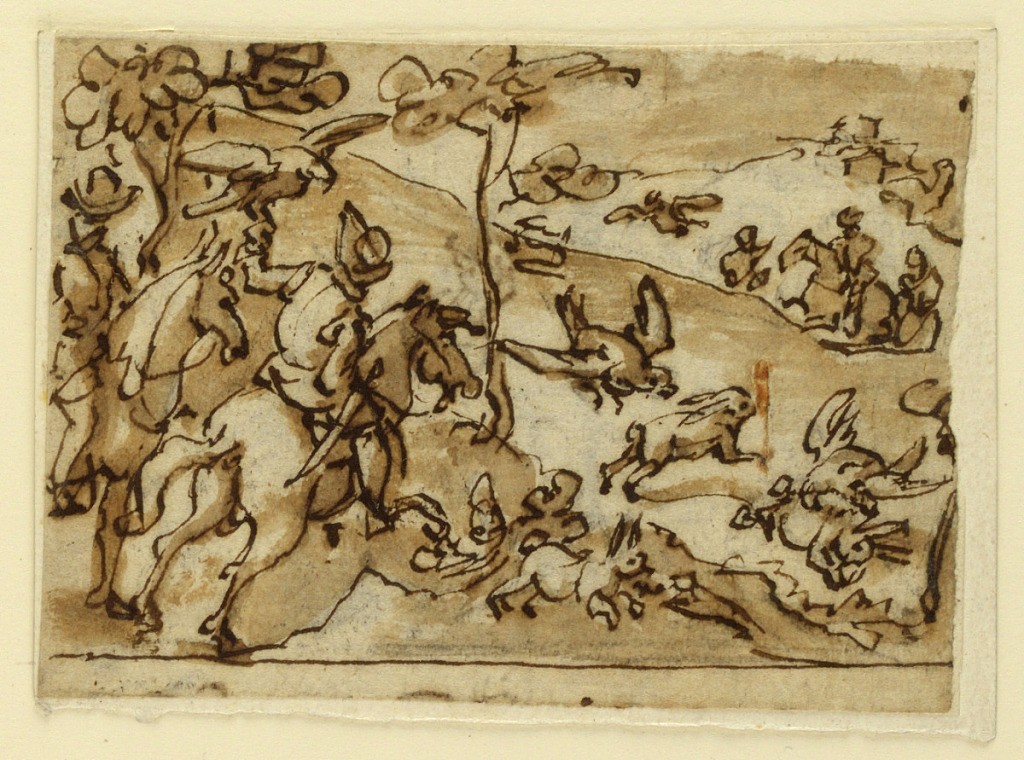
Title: Hare Hunt with Falcons
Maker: Jan van der Straet, called Stradanus, Flemish, 1523–1605
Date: ca. 1599
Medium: Recto: pen and brown ink, brush and brown wash over black. chalk on laid paper Verso: pen and brown ink on laid paper
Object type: Drawing
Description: Recto: Landscape with two horsemen entering the composition from the left foreground, one with a falcon perched on his left hand. In the background, falcons dive to catch hares. Framing line at the bottom.
Verso: Small pen sketch of a hand and wrist emerging from a loose sleeve. Hand is possibly holding a small cross.